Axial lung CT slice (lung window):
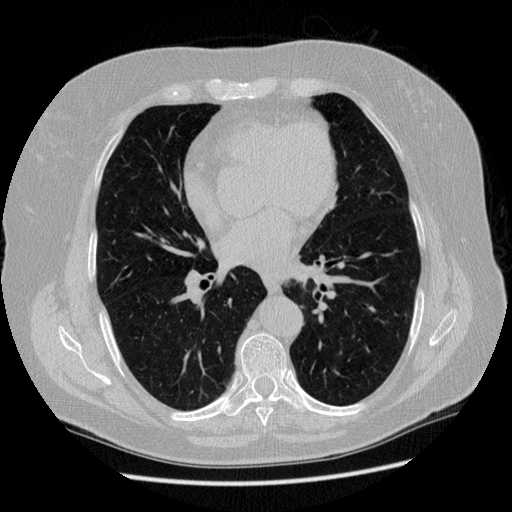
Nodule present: no